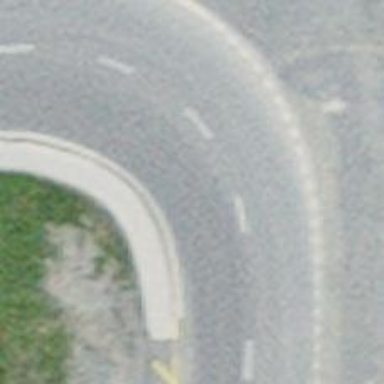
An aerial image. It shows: Public transport stop position.